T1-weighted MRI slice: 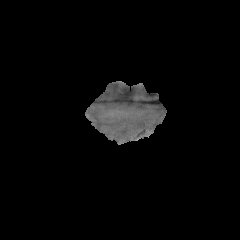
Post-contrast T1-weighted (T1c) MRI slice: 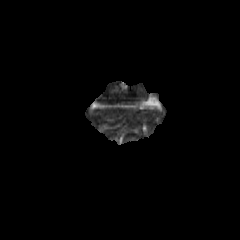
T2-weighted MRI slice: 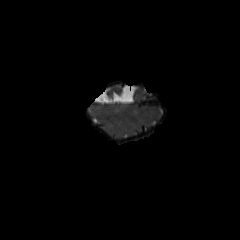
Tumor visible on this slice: yes